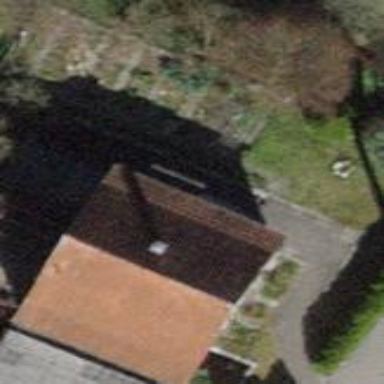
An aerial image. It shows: Building with pitched roof.